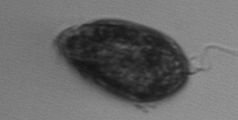
Label: Prorocentrum_micans